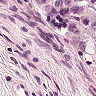
Metastatic tissue present: yes